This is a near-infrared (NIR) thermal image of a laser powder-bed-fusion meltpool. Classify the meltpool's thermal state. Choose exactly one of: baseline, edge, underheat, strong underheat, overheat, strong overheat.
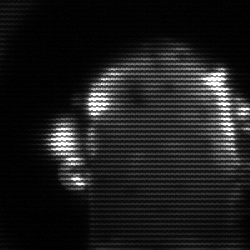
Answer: baseline